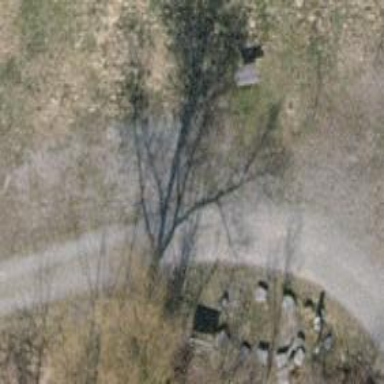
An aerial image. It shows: Unpaved track with grade2 surface.